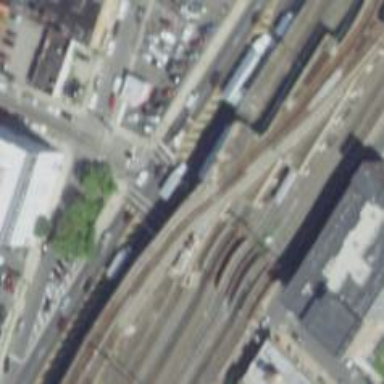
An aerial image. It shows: Railway crossover.